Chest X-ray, AP view. Patient: 55 years old, sex M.
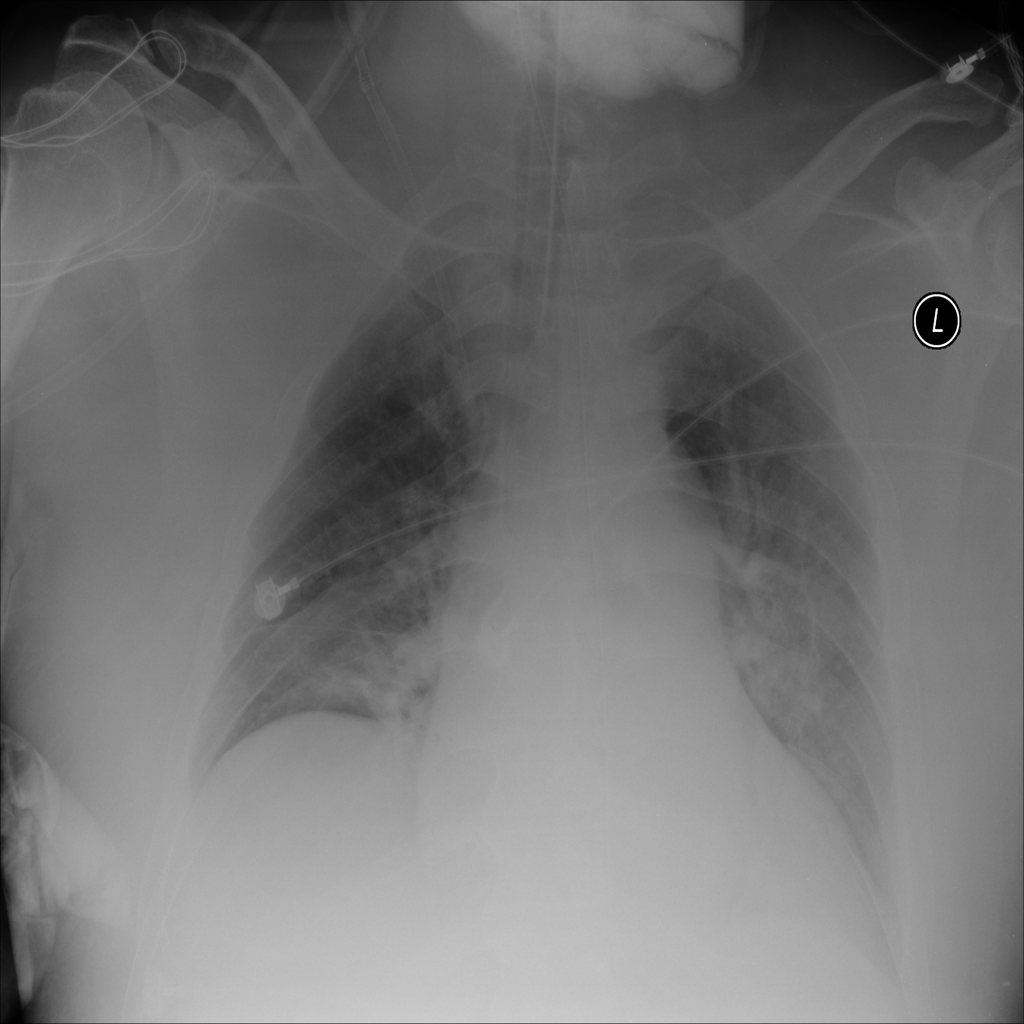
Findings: Edema, Infiltration